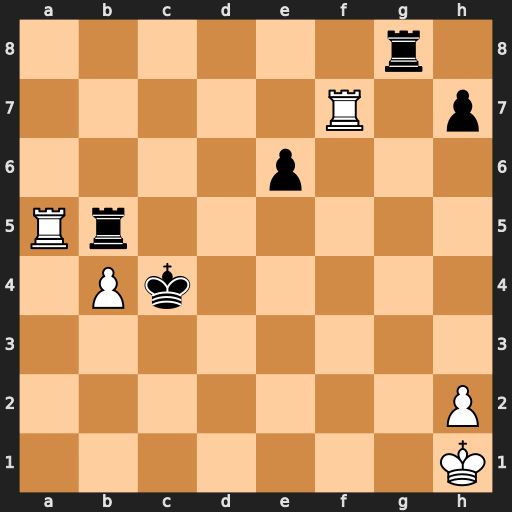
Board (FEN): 6r1/5R1p/4p3/Rr6/1Pk5/8/7P/7K
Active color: w
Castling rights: -
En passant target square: -
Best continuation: Rf4+ Kd3 Rxb5